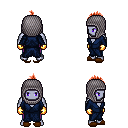
a pixel art fantasy rpg character, male body template, dark elf, purple skin, blue robe, magenta pants, red mohawk hairstyle, chain hood, gold gloves, brown slippers, four views (front, back, left, right), 2x2 character sprite sheet, small pixel art, hard edges, no anti-aliasing